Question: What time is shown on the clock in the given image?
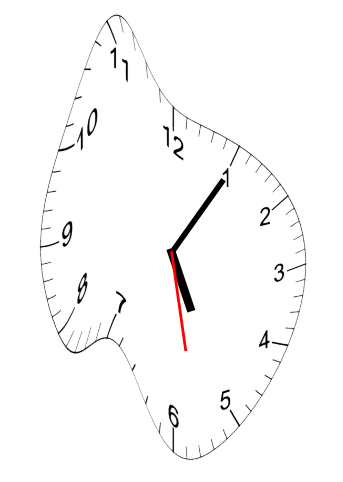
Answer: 05:05:28